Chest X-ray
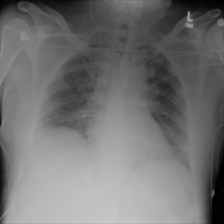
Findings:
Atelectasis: positive
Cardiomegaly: negative
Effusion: negative
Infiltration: negative
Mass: negative
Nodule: negative
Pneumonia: negative
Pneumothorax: negative
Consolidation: negative
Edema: negative
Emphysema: negative
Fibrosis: negative
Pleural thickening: negative
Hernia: negative